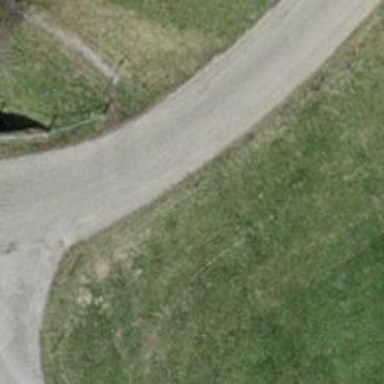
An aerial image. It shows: Unclassified asphalt road with grade1 tracktype.